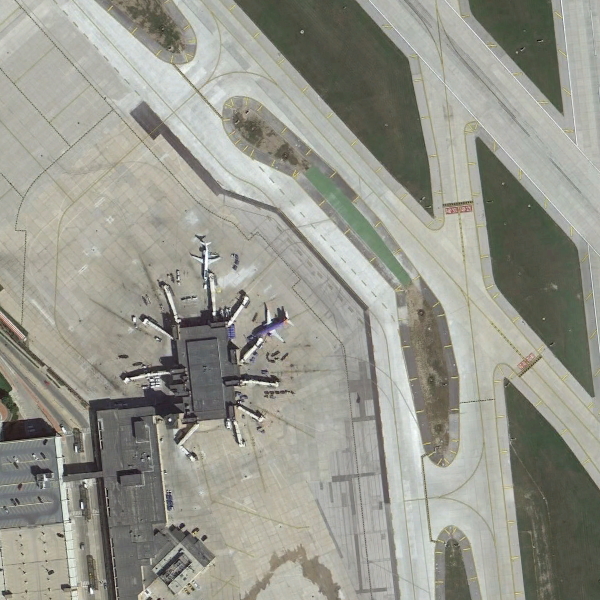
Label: Airport